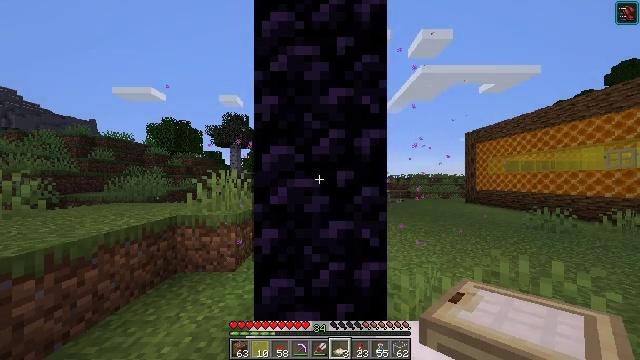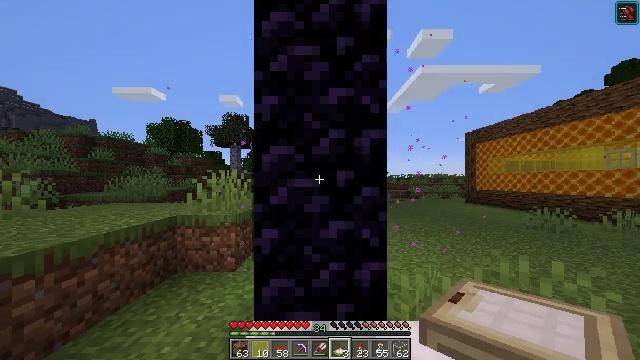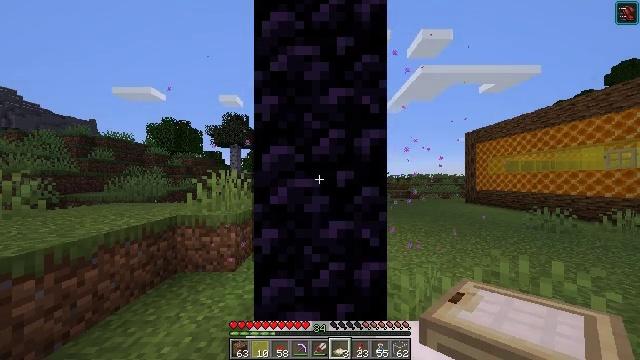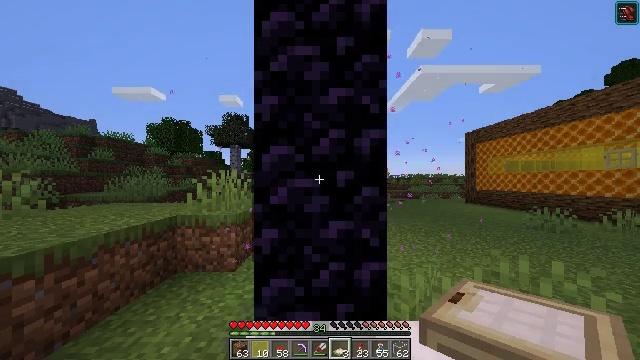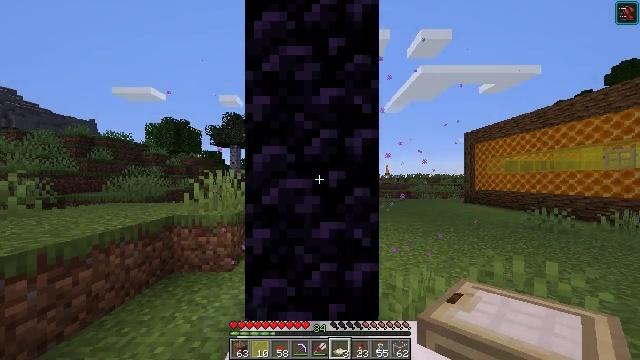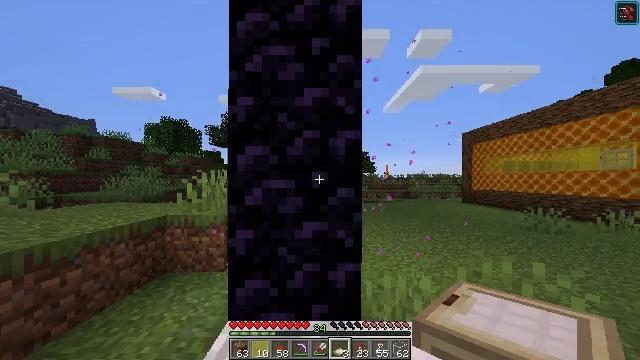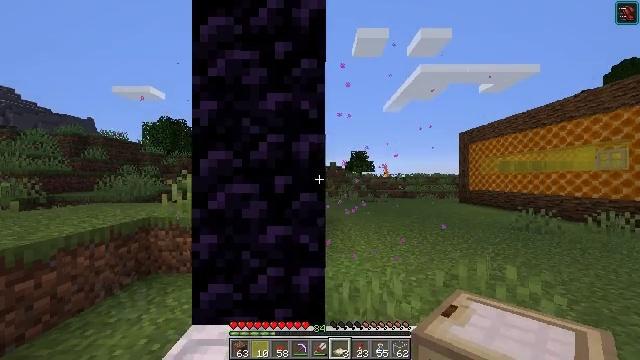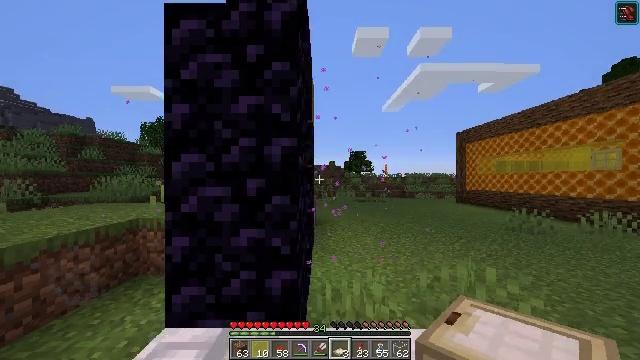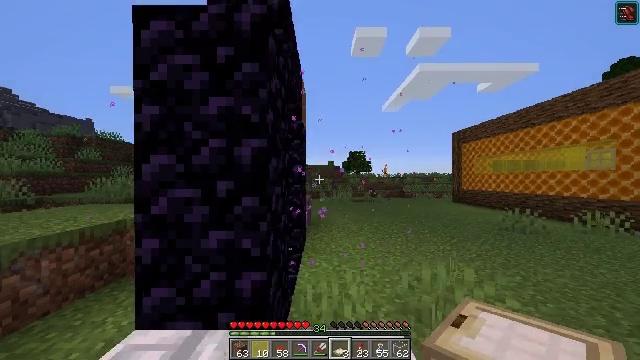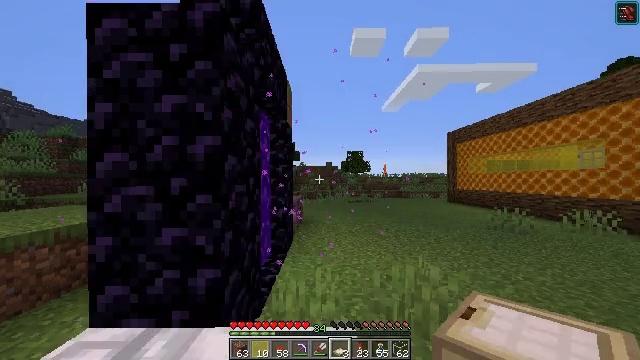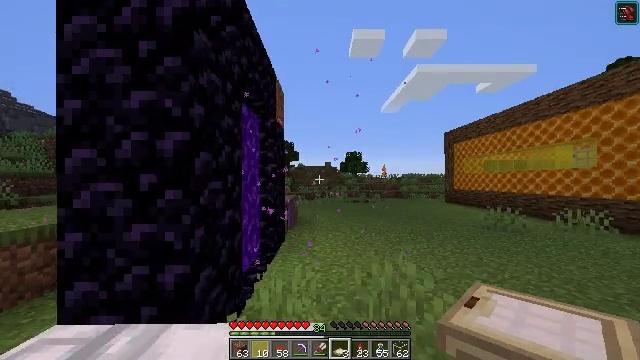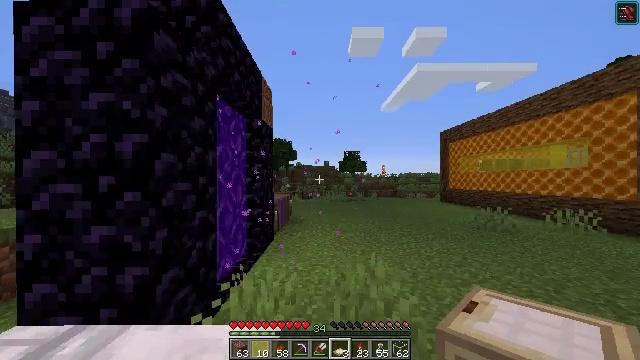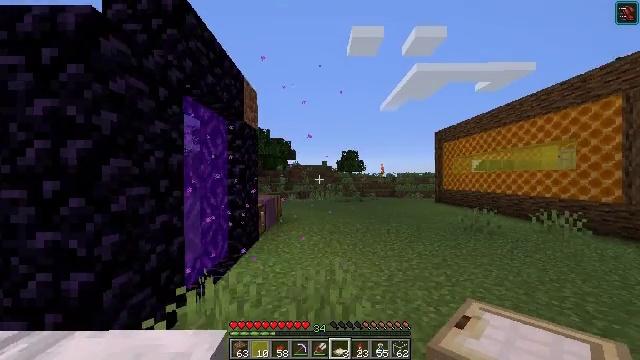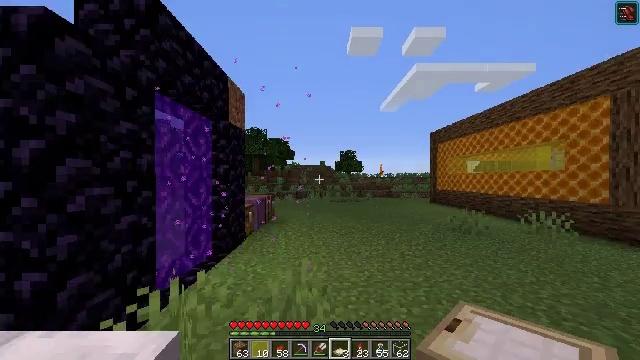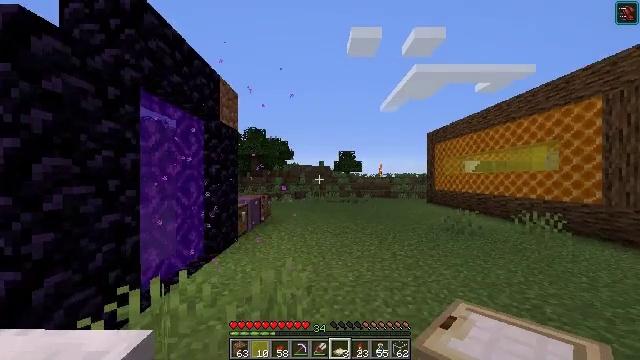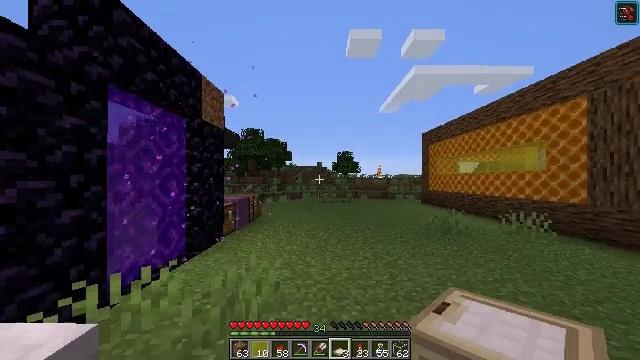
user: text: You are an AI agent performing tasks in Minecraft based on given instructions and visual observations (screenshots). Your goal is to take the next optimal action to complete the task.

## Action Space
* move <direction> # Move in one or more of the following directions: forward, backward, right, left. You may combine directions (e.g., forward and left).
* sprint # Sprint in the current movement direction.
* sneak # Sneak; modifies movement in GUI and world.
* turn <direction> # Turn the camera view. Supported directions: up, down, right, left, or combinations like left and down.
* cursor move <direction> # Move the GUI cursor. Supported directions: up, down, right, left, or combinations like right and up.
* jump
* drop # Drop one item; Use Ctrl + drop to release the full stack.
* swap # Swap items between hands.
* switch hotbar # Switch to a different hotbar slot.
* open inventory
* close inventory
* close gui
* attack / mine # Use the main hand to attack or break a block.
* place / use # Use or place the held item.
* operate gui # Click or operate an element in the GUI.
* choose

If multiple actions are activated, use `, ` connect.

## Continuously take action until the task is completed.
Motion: motion action
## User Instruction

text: Mine yellow stained glass from a window or decoration.
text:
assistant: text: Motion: no_op
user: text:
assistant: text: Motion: no_op
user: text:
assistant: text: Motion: no_op
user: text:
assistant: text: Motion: move right
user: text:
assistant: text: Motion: move right
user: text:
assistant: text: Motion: move right
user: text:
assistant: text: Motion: move right
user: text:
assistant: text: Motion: move right
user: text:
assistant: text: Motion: move right
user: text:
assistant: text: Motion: move right
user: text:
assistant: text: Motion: move right
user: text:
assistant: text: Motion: move right
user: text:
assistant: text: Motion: move right
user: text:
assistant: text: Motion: move right
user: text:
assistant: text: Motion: move right
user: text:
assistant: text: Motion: move right
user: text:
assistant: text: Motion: move right
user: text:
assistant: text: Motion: move right
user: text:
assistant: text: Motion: move right
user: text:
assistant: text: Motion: move right
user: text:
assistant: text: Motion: move right
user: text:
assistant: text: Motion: move right
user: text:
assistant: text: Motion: move right
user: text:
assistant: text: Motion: move right
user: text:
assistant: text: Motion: no_op
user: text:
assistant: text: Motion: no_op
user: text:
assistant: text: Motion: no_op
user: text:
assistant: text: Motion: no_op
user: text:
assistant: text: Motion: no_op
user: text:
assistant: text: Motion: no_op